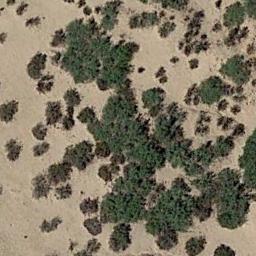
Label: chaparral